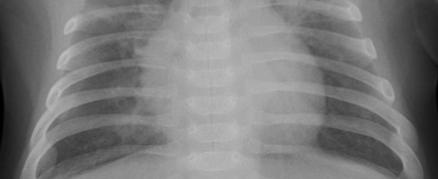
Diagnosis: PNEUMONIA